Question: Find total number of employees group by each state using aggregate
I tried the following in the screenshot link below. But the result is 0.

'''
db.research.aggregate({$unwind:'$offices'},{"$match":
{'offices.country_code':"USA"}},{"$project": {'offices.state_code' : 1}},
{"$group" : {"_id":'$of
fices.state_code',"count" : {"$sum":'$number_of_employees'}}})
'''
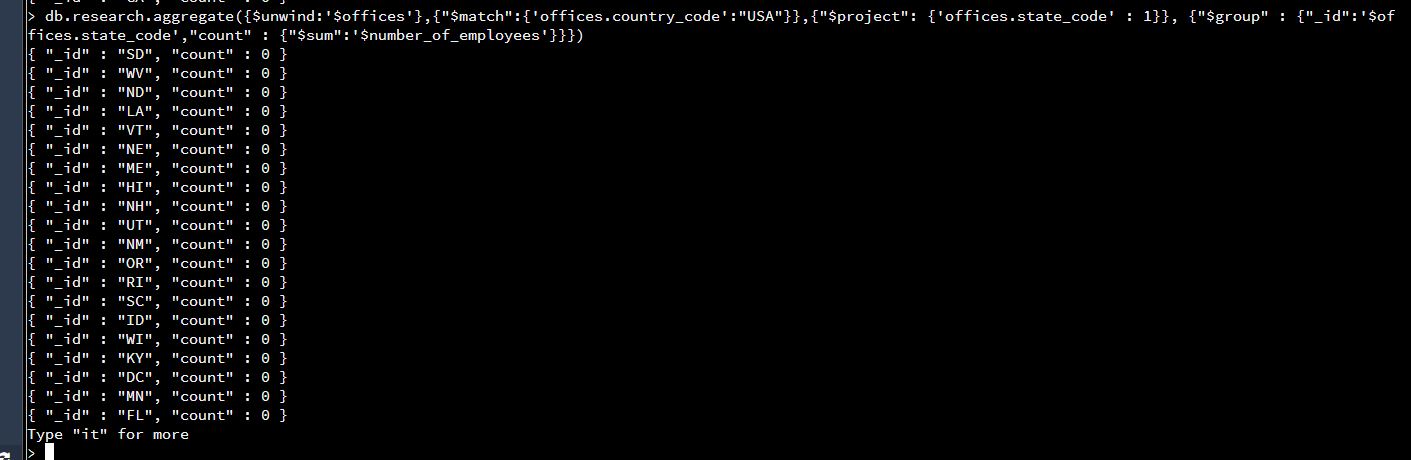
Answer: you need to '$project' 'number_of_employees' to count in next stage, or you can remove the '$project' stage
'''
db.research.aggregate([
{$unwind:'$offices'},
{"$match": {'offices.country_code':"USA"}},
{"$project": {'offices.state_code' : 1, 'number_of_employees' : 1}}, //project number_of_employees
{"$group" : {"_id":'$offices.state_code',"count" : {"$sum":'$number_of_employees'}}}
])
'''
or
'''
db.research.aggregate([
{$unwind:'$offices'},
{"$match": {'offices.country_code':"USA"}},
{"$group" : {"_id":'$offices.state_code',"count" : {"$sum":'$number_of_employees'}}}
])
'''